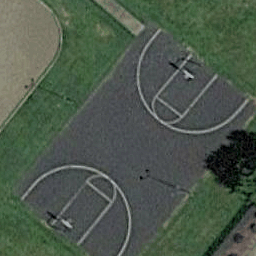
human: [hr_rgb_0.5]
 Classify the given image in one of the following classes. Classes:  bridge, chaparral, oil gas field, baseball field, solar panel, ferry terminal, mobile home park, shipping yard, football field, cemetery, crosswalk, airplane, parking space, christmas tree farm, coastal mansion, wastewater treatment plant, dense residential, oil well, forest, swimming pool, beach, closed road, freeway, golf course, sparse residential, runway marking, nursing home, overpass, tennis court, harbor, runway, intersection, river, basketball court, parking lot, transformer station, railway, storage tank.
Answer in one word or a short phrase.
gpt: basketball court